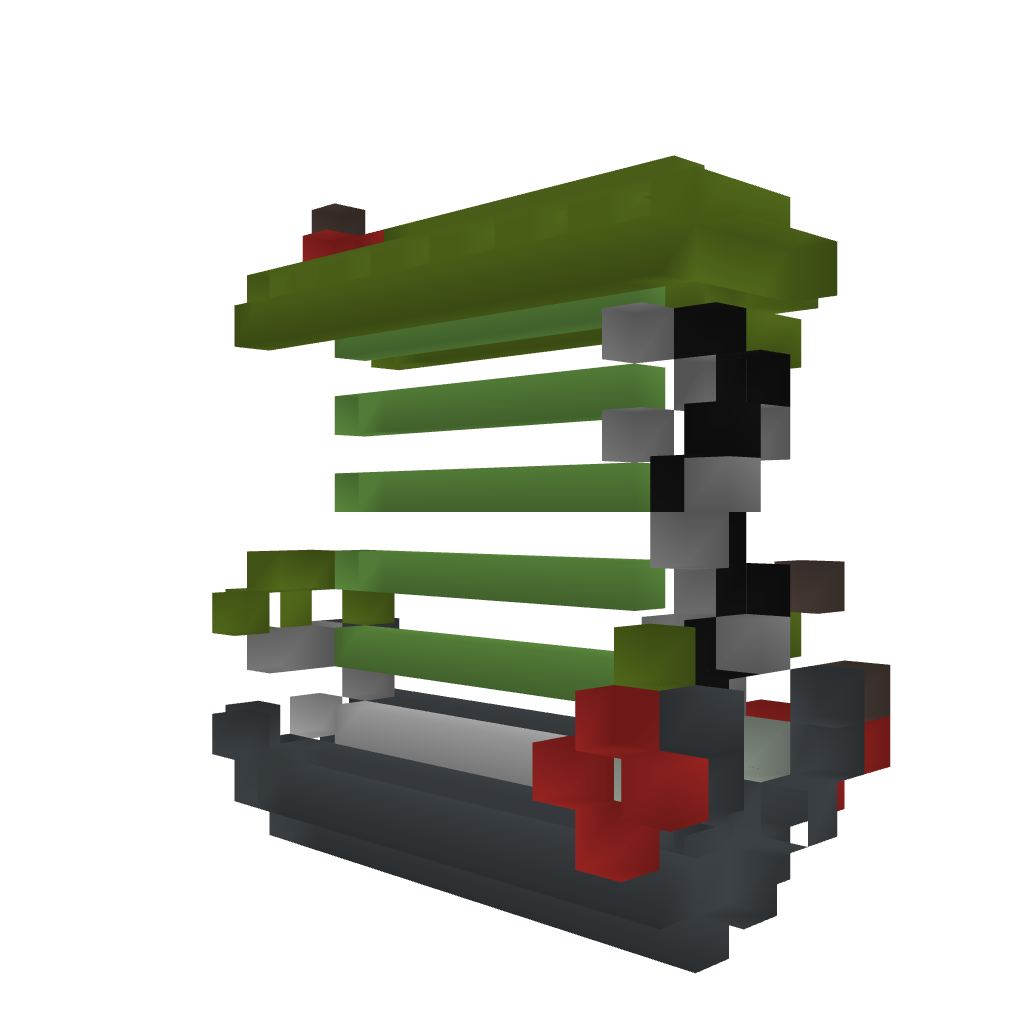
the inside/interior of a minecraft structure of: Long Range Cannon (5-10 Module)